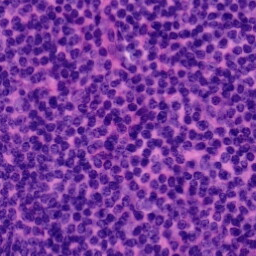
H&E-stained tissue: Tonsil